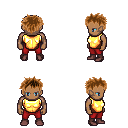
a pixel art fantasy rpg character, male body template, human, dark skin, gold chest armor, red pants, brown bedhead hairstyle, maroon shoes, four views (front, back, left, right), 2x2 character sprite sheet, small pixel art, hard edges, no anti-aliasing